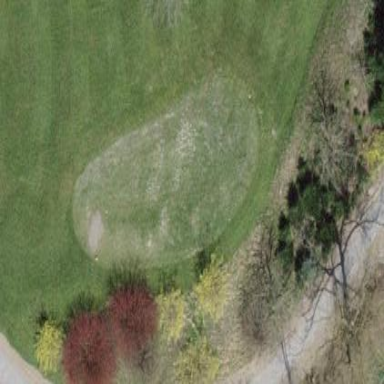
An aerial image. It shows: Golf tee.